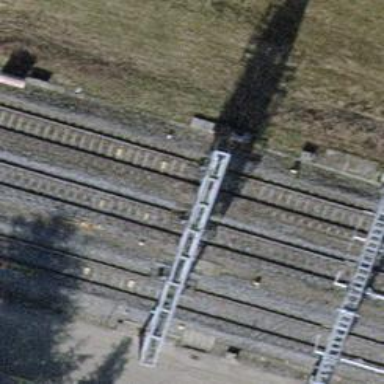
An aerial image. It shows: Railway signal.